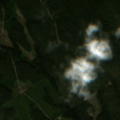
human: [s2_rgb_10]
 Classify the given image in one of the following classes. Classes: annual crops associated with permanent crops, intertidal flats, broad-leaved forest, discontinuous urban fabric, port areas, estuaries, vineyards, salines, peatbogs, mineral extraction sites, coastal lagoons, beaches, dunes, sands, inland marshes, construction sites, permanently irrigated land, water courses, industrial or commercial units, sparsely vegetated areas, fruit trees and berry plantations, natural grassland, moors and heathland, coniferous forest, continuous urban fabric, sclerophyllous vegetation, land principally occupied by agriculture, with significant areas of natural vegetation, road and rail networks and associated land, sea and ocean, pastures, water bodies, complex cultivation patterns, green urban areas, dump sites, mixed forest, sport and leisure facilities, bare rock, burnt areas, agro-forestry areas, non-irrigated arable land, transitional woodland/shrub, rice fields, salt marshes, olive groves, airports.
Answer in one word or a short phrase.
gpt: coniferous forest